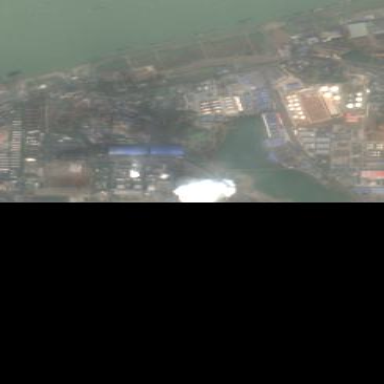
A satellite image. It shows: Industrial area with coal power plant.